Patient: sex M, age 48
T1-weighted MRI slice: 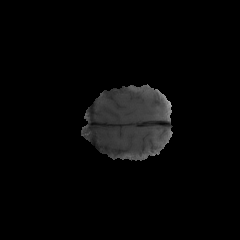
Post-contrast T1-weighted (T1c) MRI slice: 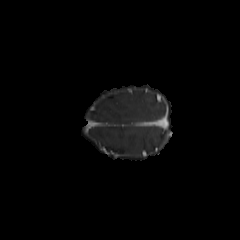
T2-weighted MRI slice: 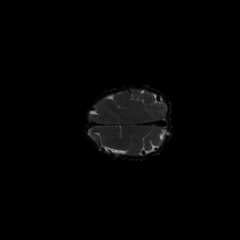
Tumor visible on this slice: no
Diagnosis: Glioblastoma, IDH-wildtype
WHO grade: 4